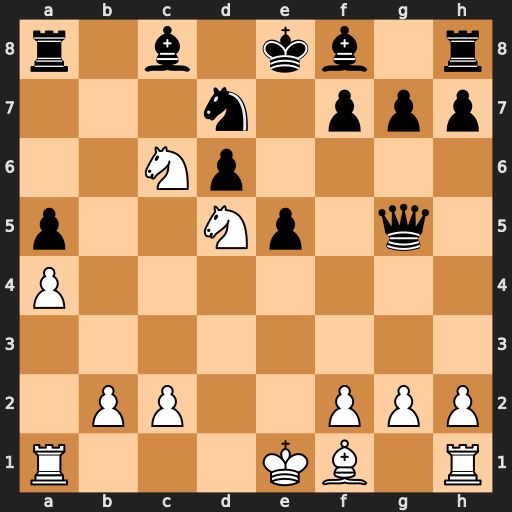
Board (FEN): r1b1kb1r/3n1ppp/2Np4/p2Np1q1/P7/8/1PP2PPP/R3KB1R
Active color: w
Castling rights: KQkq
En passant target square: -
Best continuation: Nc7#